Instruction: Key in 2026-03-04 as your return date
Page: home
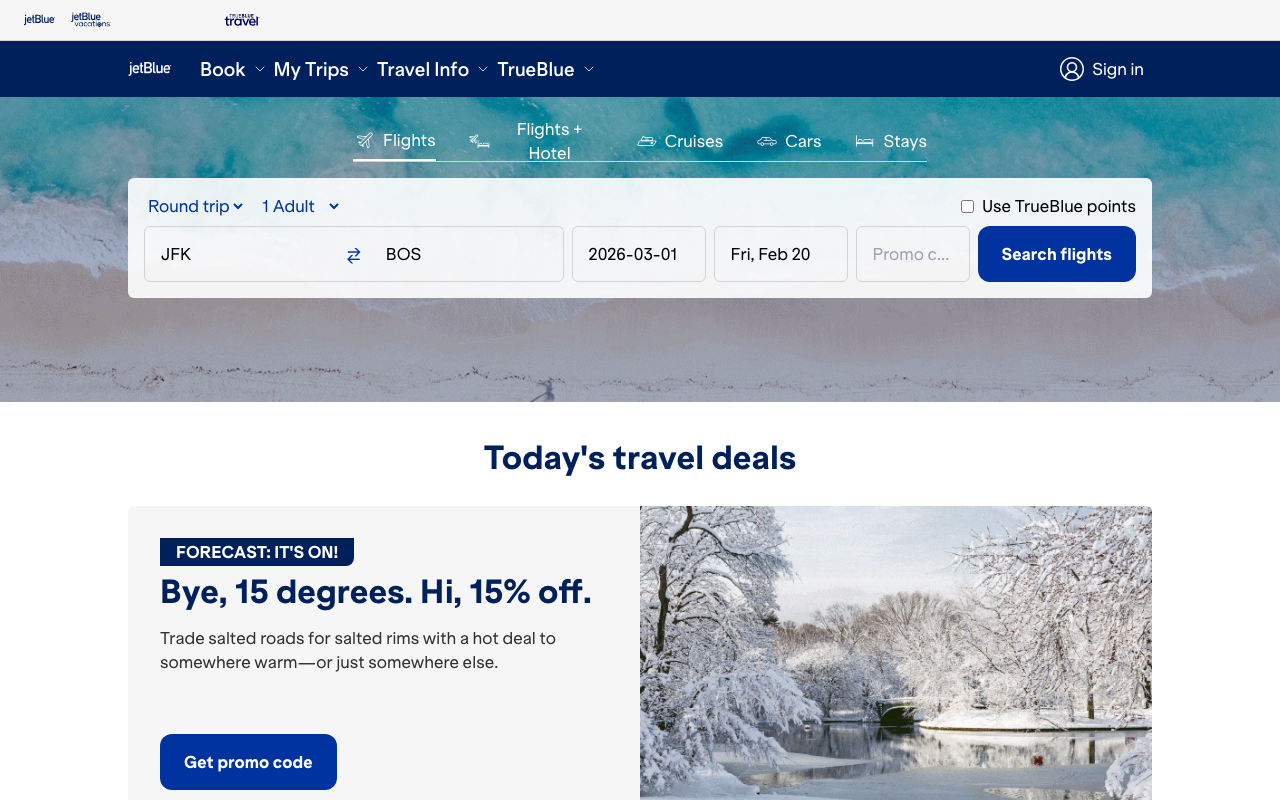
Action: type